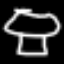
Label: mushroom